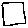
Label: square